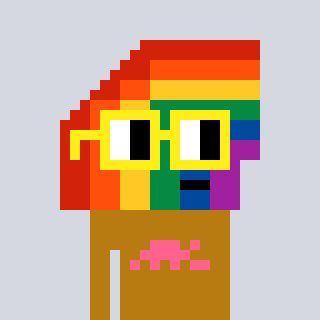
a pixel art character with square yellow glasses, a rainbow-shaped head and a gold-colored body on a cool background